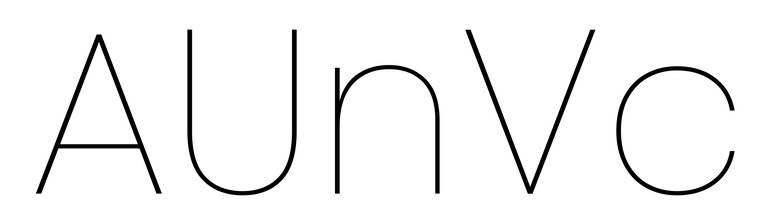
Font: Poppins-Thin